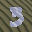
Label: 3